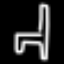
Label: chair